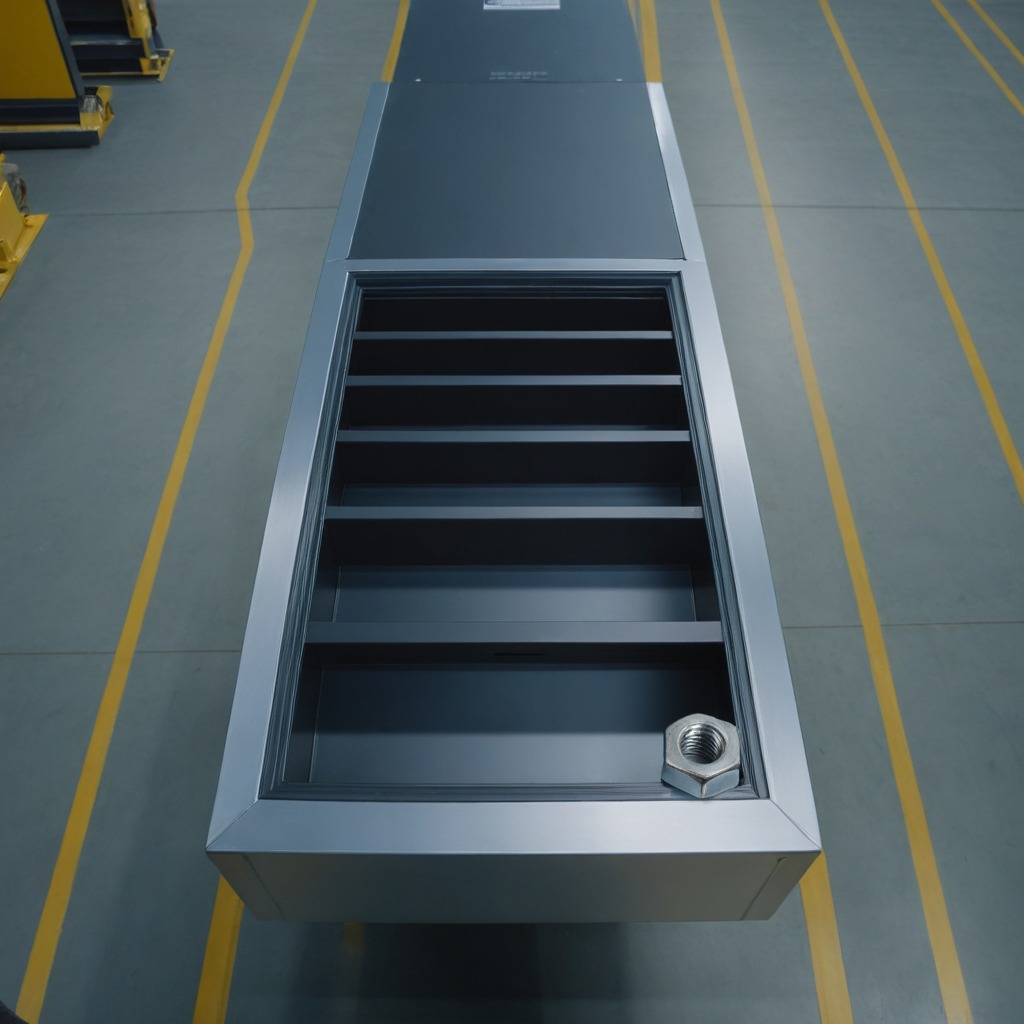
A metal nut is lying on the toolbox surface in an airplane hangar workshop 8K.